Question: I have items in a 'JList' that I can't get to format correctly.
I've created this method in order to do so:
'''
private String formatString(String string){
string = string.trim();
int SEPERATOR = 20 - string.length();
for(int i = 0; i<SEPERATOR; i++){
string = string + " ";
}
return string;
}
'''
When I output the items in my 'JList' into the output window using a system out print it formats fine, but in my GUI it does not:

I'm not sure if this will help you help me better but here is how I am loading my data into the list:
'''
DefaultListModel m = new DefaultListModel();
while (rs.next()){
String Expense = rs.getString("Expense");
String Cost = "PS"+rs.getString("Cost");
String PurchaseDate = rs.getString("Purchase_Date");
String Description = rs.getString("Description");
Expense = formatString(Expense);
Cost = formatString(Cost);
PurchaseDate = formatString(PurchaseDate);
Description = formatString(Description);
String Row = Expense+Cost+PurchaseDate+Description;
m.addElement(Row);
System.out.println(Row);
}
'''
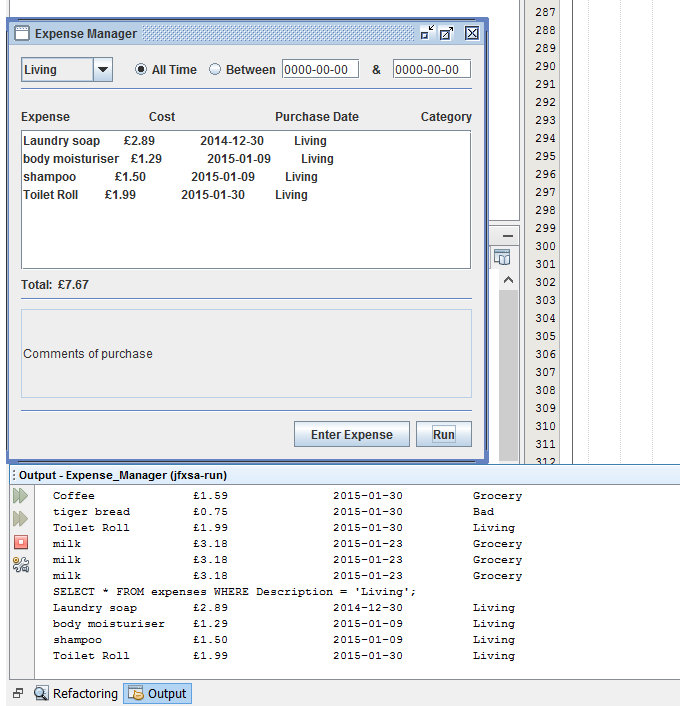
Answer: The best solution, as has already been suggested, is to use a 'JTable'. Read the section from the Swing tutorial on <URL> for more information and working examples.
> When i output the items in my jlist into the output window using a system out print it formats fine, but in my GUI it does not:
To answer your question you need to use a monospaced font.
'''
list.setFont( new Font("monospaced", Font.PLAIN, 10) );
'''
Also, use standard Java variable names. Variable name (Expense, Cost...) should NOT start with an upper case character.